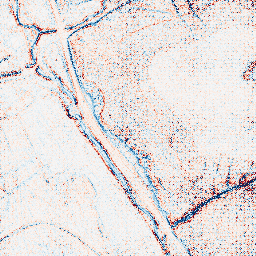
Category: edge_preserving
Decomposition family: anisotropic_diffusion
Decomposition parameters: iterations: 5
kappa: 50
gamma: 0.15
Upsampling method: regularized
Upsampling parameters: scale: 4
lambda_reg: 0.1
Upsampling scale: 4